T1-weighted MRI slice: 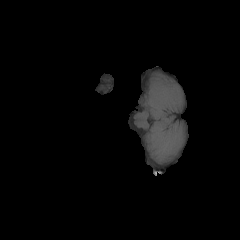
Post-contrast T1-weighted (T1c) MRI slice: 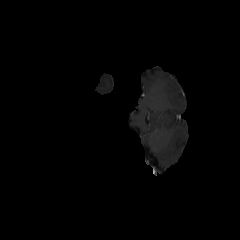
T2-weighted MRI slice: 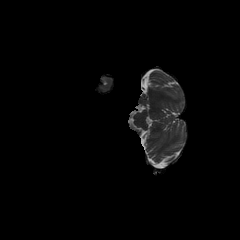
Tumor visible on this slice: no